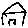
Label: house